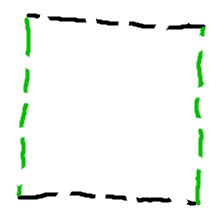
Shape: square